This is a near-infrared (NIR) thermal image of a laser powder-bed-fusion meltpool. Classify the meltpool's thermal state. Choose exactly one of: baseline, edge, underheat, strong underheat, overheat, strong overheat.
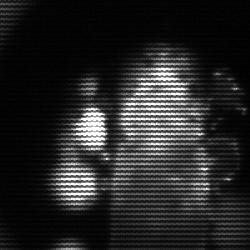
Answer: strong underheat